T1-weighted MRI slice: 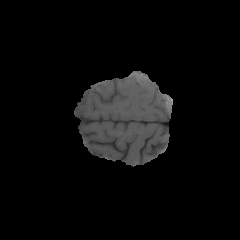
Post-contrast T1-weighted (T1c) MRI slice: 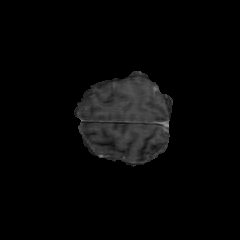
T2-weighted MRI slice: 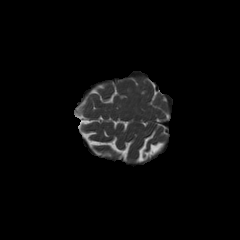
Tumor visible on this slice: yes